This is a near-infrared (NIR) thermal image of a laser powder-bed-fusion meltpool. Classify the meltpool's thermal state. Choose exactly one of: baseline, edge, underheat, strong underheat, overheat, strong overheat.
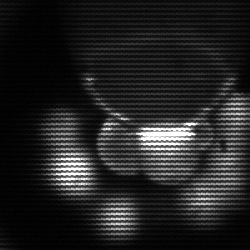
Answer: edge